Question: What is the name of the company mentioned in the document?
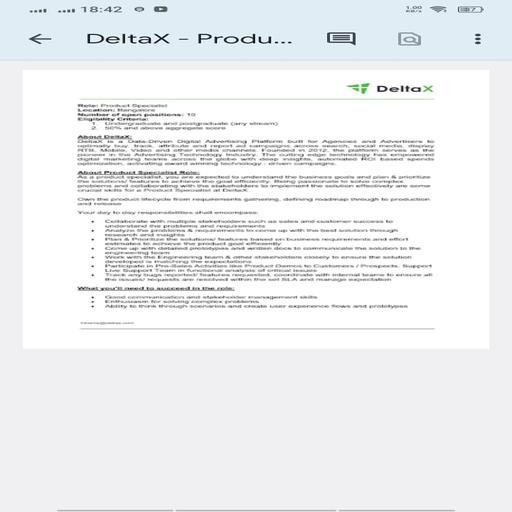
Answer: DeltaX